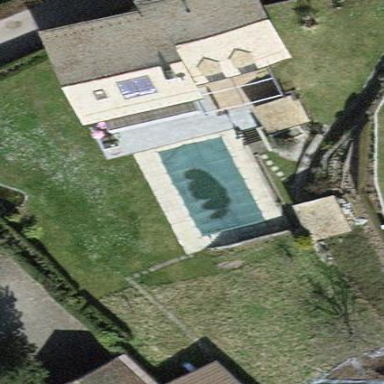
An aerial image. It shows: Swimming pool located in leisure land.